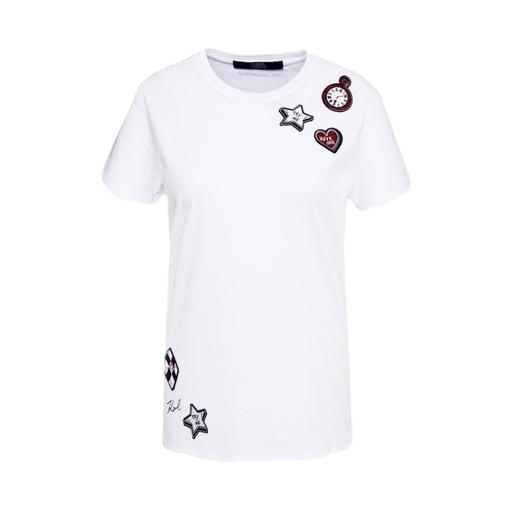
white embellished t-shirt, white appliquéd shirt, patch t-shirt, white background